Field crop: maize
Growth stage: 2
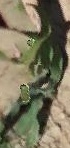
Species: maize